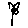
Label: flower